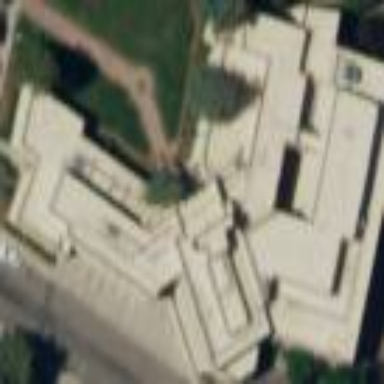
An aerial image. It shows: Courthouse building.